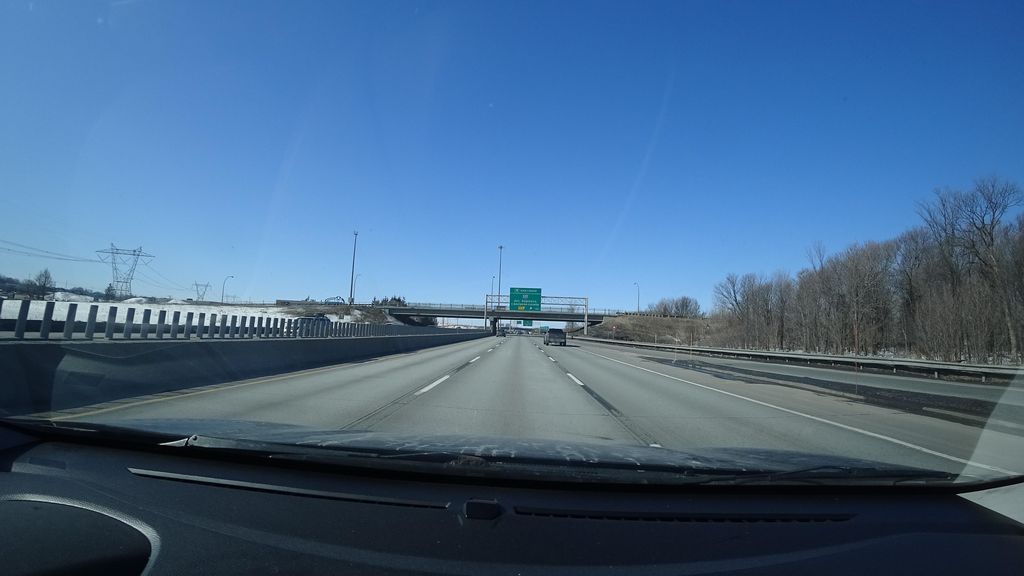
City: quebec_city